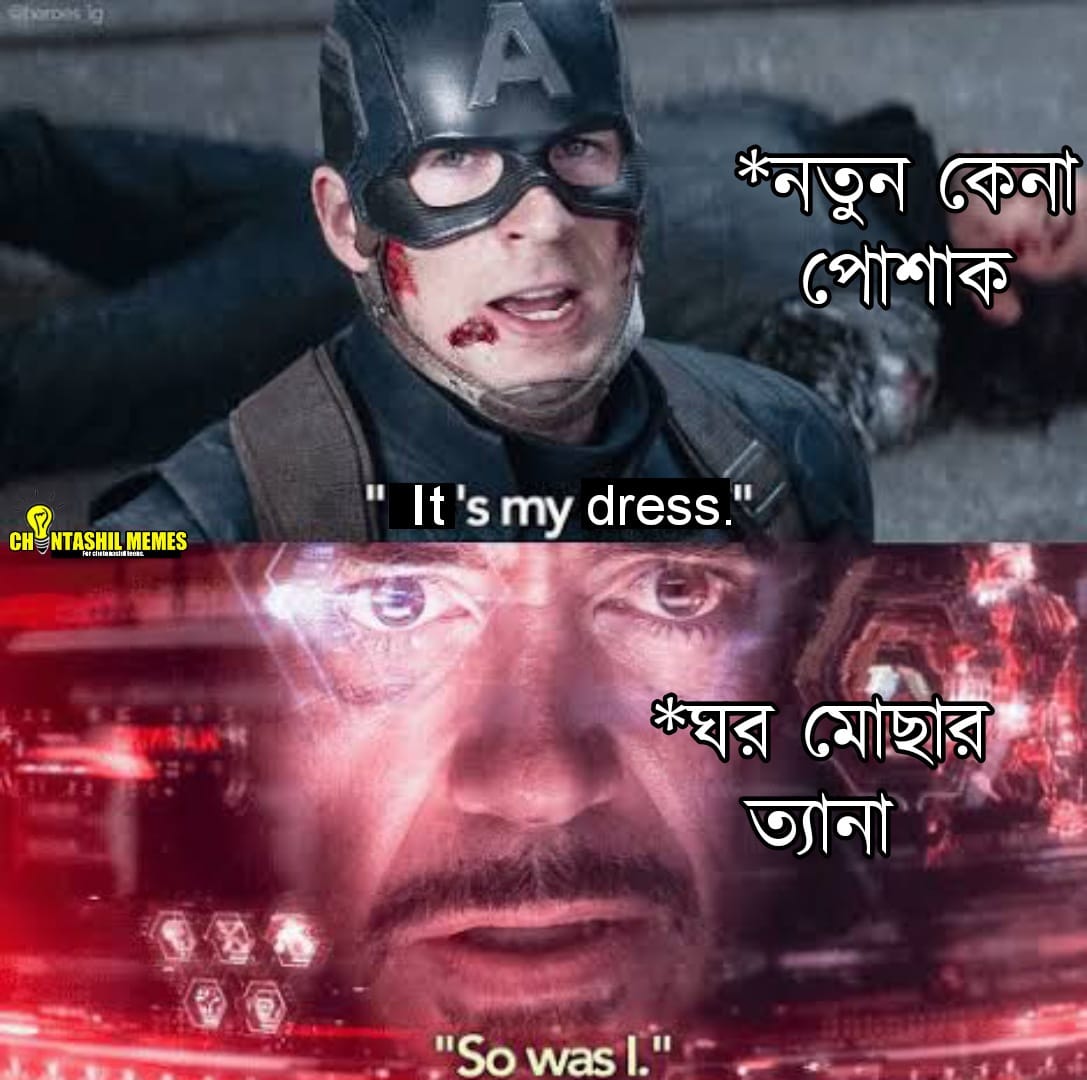
Caption: *নতুন কেনা পোশাক  " It's my dress. "       *ঘর মোছার ত্যানা     " So was I. "
Label: non-hate